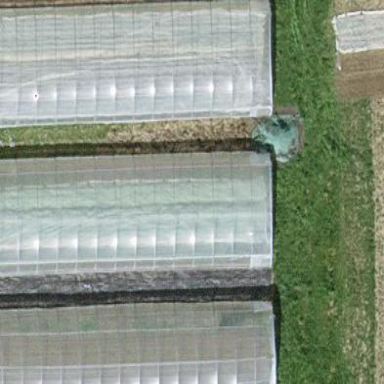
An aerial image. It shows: Greenhouse.